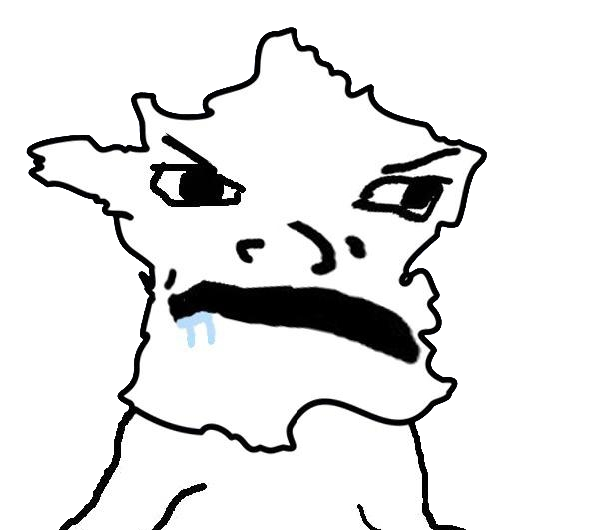
Label: 5_Brainlet